Question: How can I get the canvas to clear the previous image so that it looks like my character is moving? Right now, it is showing every animation of my character as he moves across the screen. I posted a picture below.
Here is my Javascript
'''
function update(){
var imageObj = new Image();
if(fr1){
imageObj.src = 'https://i.ibb.co/yhbRD1R/Mega1.png';
}
if(fr2){
imageObj.src = 'https://i.ibb.co/S74hLKX/Mega2.png';
}
if(fr3){
imageObj.src = 'https://i.ibb.co/tC1j7wC/Mega3.png';
}
if(fr4){
imageObj.src = 'https://i.ibb.co/Tr2cqH9/Mega4.png';
}
if(fr5){
imageObj.src = 'https://i.ibb.co/jvr49xx/Mega5.png';
}
if(fr6){
imageObj.src = 'https://i.ibb.co/BrQnPNR/Mega6.png';
}
if(fr7){
imageObj.src = 'https://i.ibb.co/CJdzqGR/Mega7.png';
}
if(fr8){
imageObj.src = 'https://i.ibb.co/frbN0Dj/Mega8.png';
}
if(fr9){
imageObj.src = 'https://i.ibb.co/RjLL6z1/Mega9.png';
}
if(fr10){
imageObj.src = 'https://i.ibb.co/2ypxYjw/Mega10.png';
}
var canvas= document.getElementById('canvas');
var context = canvas.getContext('2d');
image1.style.visibility="hidden";
imageObj.onload = function() {
context.drawImage(imageObj,mainx,mainy,100,100);
};
}
'''

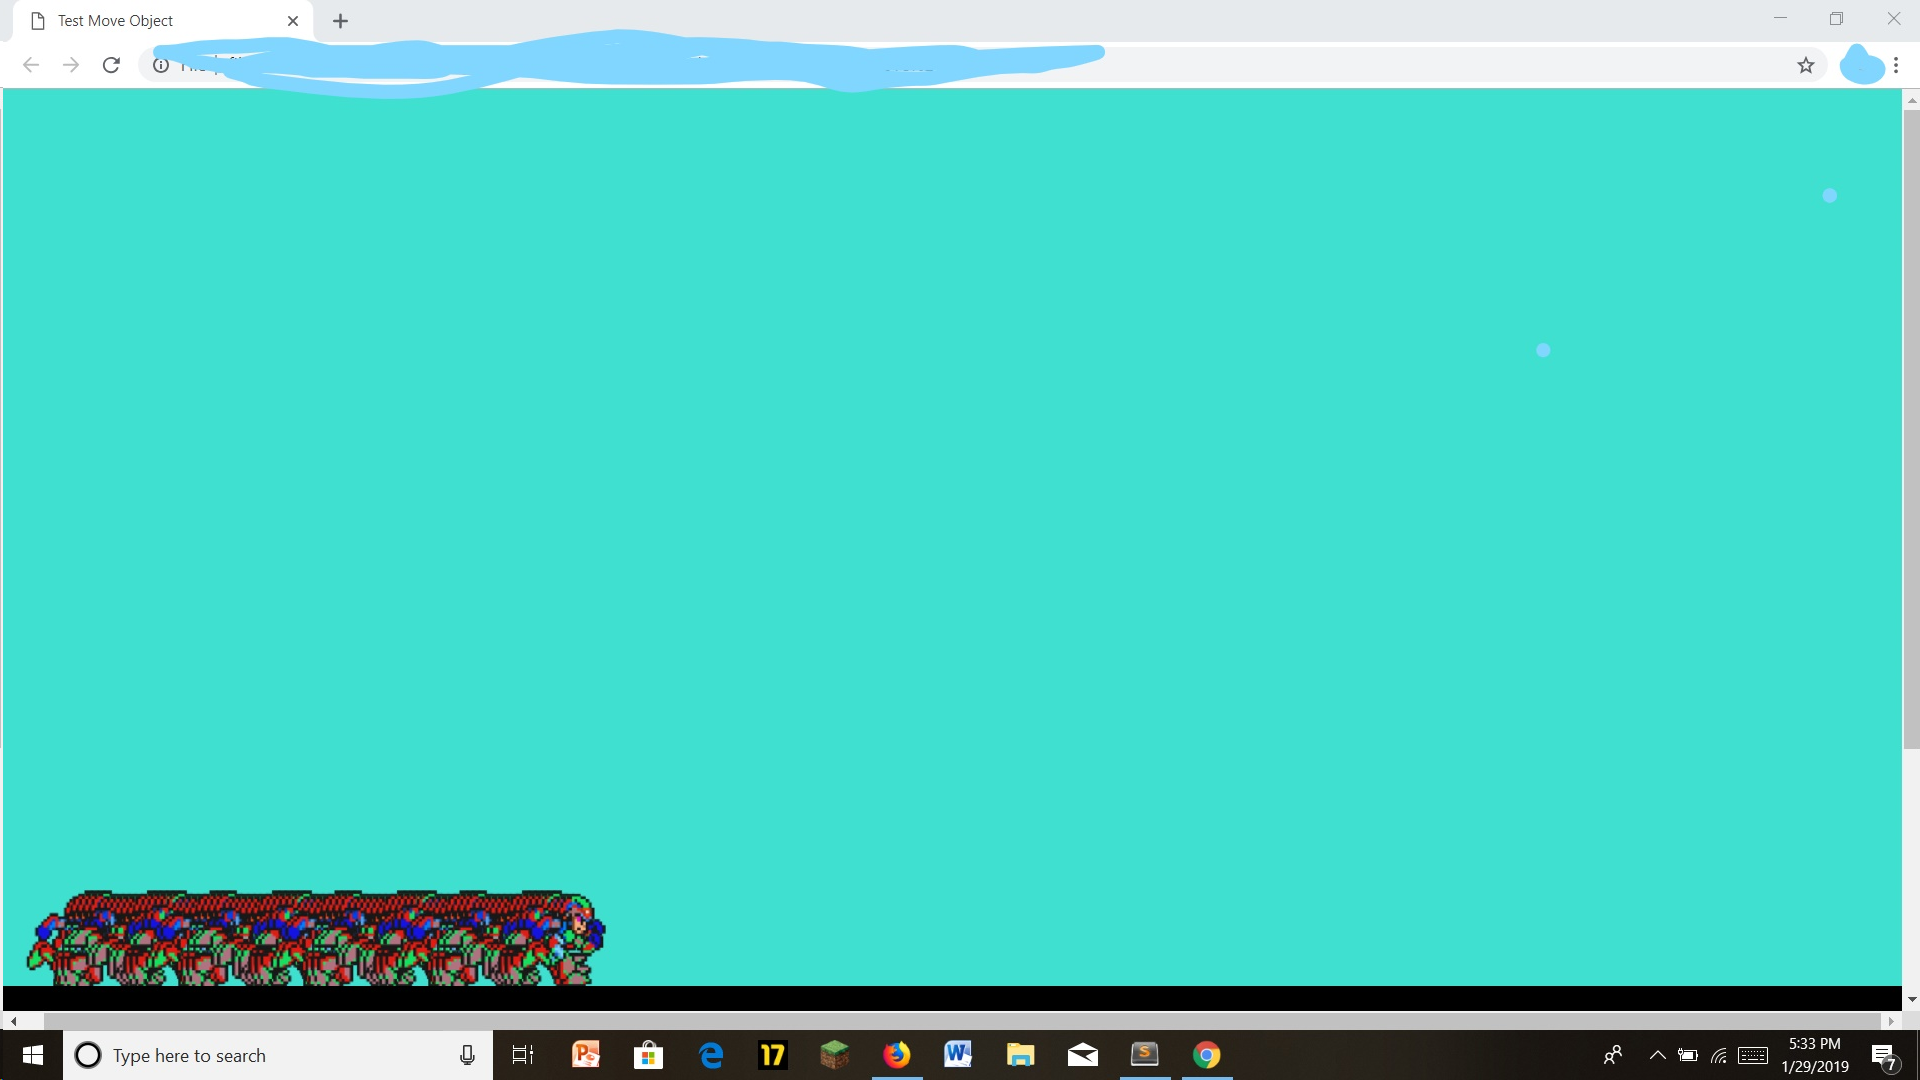
Answer: You can use 'context.clearRect(x, y, width, height)' every time your new image loads. Also, I've simplified your code a little by putting all your animation sprites into an array, and then selecting the given frame using the 'frameCount % frames.length'. Here 'frameCount' is a variable which is incremented every game-loop (every time 'setInterval' runs). Thus, using the modulo operator '%' you can restrict the number to be between '0' and the 'length' of the array, allowing you to select a new frame from your 'frames' array each time your loop runs.
See working example below:
'''
var canvas = document.getElementById('canvas');
var context = canvas.getContext('2d');
var mainx = 0;
var mainy = canvas.height/2;
var frames = ['https://i.ibb.co/yhbRD1R/Mega1.png',
'https://i.ibb.co/S74hLKX/Mega2.png',
'https://i.ibb.co/tC1j7wC/Mega3.png',
'https://i.ibb.co/Tr2cqH9/Mega4.png',
'https://i.ibb.co/jvr49xx/Mega5.png',
'https://i.ibb.co/BrQnPNR/Mega6.png',
'https://i.ibb.co/CJdzqGR/Mega7.png',
'https://i.ibb.co/frbN0Dj/Mega8.png',
'https://i.ibb.co/RjLL6z1/Mega9.png',
'https://i.ibb.co/2ypxYjw/Mega10.png'];
function update(fr) {
var imageObj = new Image();
imageObj.src = frames[fr];
imageObj.onload = function() {
context.clearRect(0, 0, canvas.width, canvas.height);
context.drawImage(imageObj, mainx, mainy, 100, 100);
};
mainx = (mainx + 10) % canvas.width; // update position of character
frameCount += 1; // update frame count to move to next image frame
}
var frameCount = 0;
setInterval(function() {
update(frameCount % frames.length);
}, 100)
'''
'''
<canvas id="canvas" height="200" width="500" style="border: 1px solid black;"></canvas>
'''